Question: I am trying to build a very simple USB communication device using pic 18f4550
with default mikroelectronica example with no change (only change with hardware that I don't have couple of 100nf attached with vusb so I replaced them with 470uf
and I didn't put any pf with my crystal oscillator)
The hardware:

The code is working very will with Proteus simulation:
'''
unsigned char k;
unsigned char userWR_buffer[64];
const char *text = "MIKROElektronika Compilers ER
";
//**************************************************************************************************
// Main Interrupt Routine
//**************************************************************************************************
void interrupt()
{
HID_InterruptProc();
}
//**************************************************************************************************
//**************************************************************************************************
// Initialization Routine
//**************************************************************************************************
void Init_Main()
{
//--------------------------------------
// Disable all interrupts
//--------------------------------------
INTCON = 0; // Disable GIE, PEIE, TMR0IE,INT0IE,RBIE
INTCON2 = 0xF5;
INTCON3 = 0xC0;
RCON.IPEN = 0; // Disable Priority Levels on interrupts
PIE1 = 0;
PIE2 = 0;
PIR1 = 0;
PIR2 = 0;
ADCON1 |= 0x0F; // Configure all ports with analog function as digital
CMCON |= 7; // Disable comparators
//--------------------------------------
// Ports Configuration
//--------------------------------------
TRISA = 0xFF;
TRISB = 0xFF;
TRISC = 0xFF;
TRISD = 0;
TRISE = 0x07;
LATA = 0;
LATB = 0;
LATC = 0;
LATD = 0;
LATE = 0;
//--------------------------------------
// Clear user RAM
// Banks [00 .. 07] ( 8 x 256 = 2048 Bytes )
//--------------------------------------
}
//**************************************************************************************************
//**************************************************************************************************
// Main Program Routine
//**************************************************************************************************
void main() {
char i;
Init_Main();
HID_Enable(&userWR_buffer, &userWR_buffer);
Delay_ms(1000);
Delay_ms(1000);
while(1) {
Delay_ms(1000);
i=0;
while(text[i]) {
userWR_buffer[0]= text[i++];
while (!HID_Write(&userWR_buffer, 1));
}
}
Delay_ms(1000);
HID_Disable();
}
//**************************************************************************************************
'''
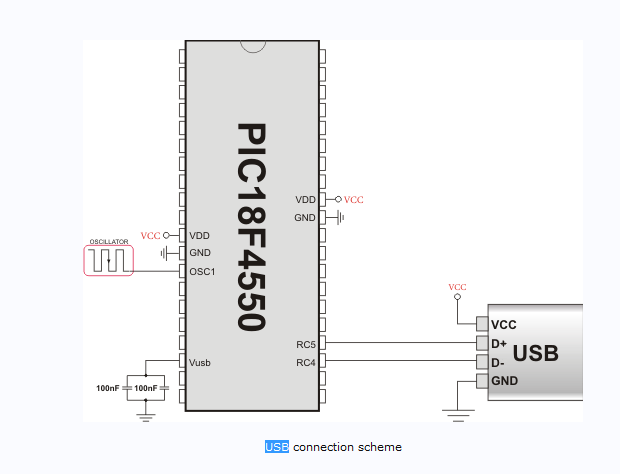
Answer: > I didn't put any pf with my crystal oscillator
I don't think this will work. Check with an oscilloscope what happens on your crystal. Your device has simply no clock input so it never executes anything.